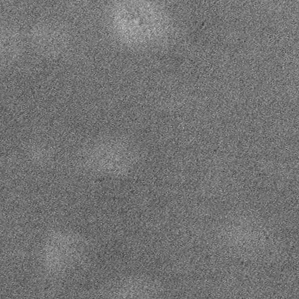
Label: frost